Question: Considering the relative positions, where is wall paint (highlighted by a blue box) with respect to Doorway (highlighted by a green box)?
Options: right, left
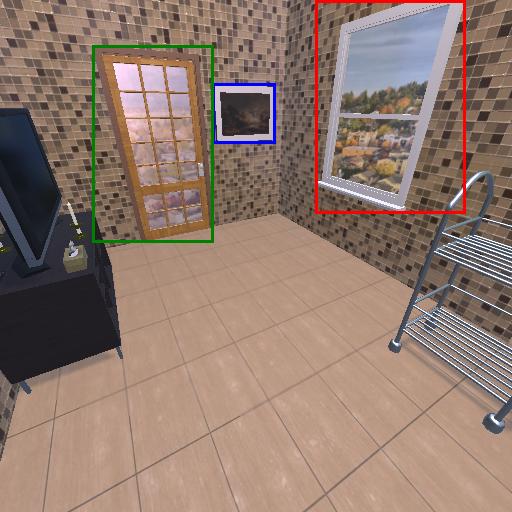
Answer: right